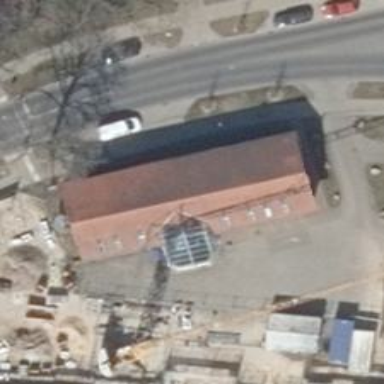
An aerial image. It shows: Public building with gabled roof.